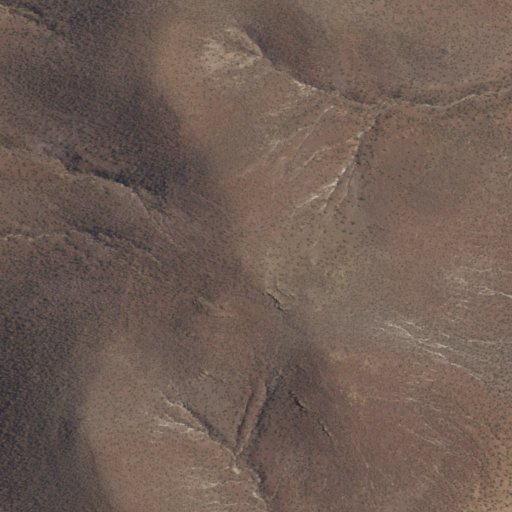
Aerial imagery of mountain in New Mexico named Black Hills containing shrub and grassland